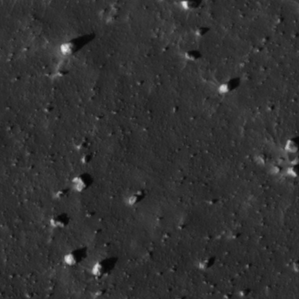
Label: non_frost